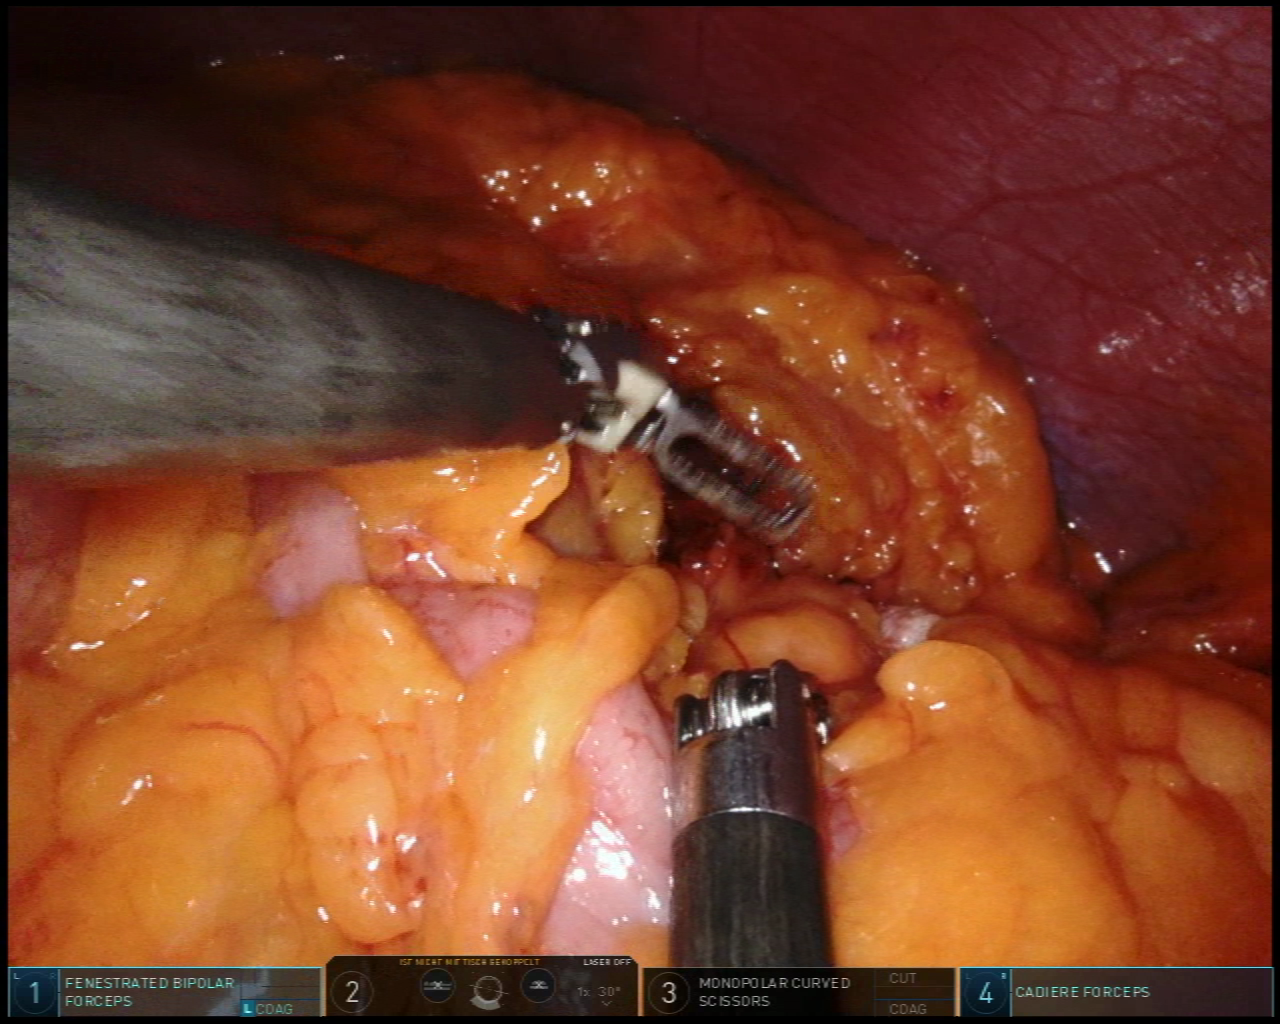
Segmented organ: colon
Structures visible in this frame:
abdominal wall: yes
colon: yes
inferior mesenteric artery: no
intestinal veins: no
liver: no
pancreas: no
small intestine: no
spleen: no
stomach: no
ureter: no
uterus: no
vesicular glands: no